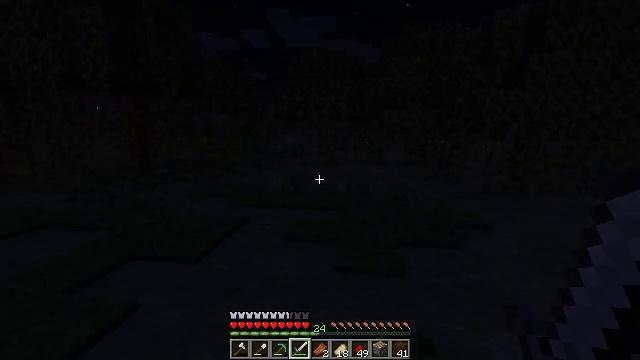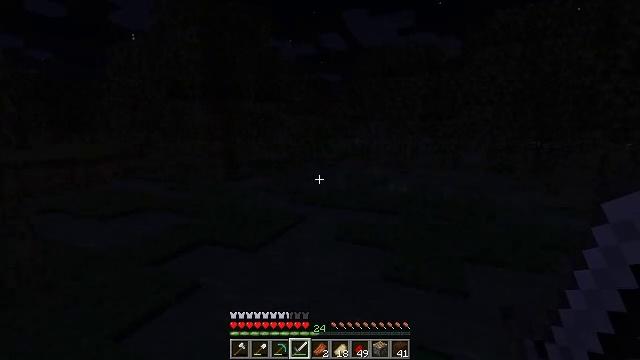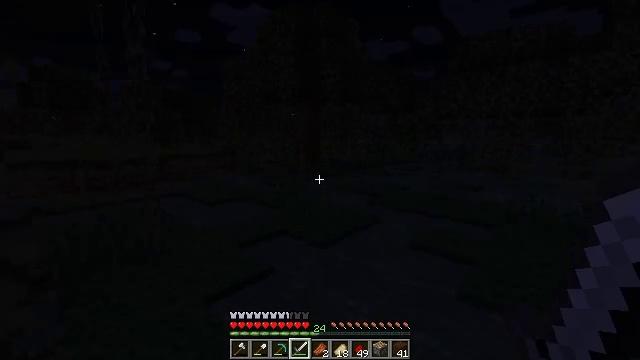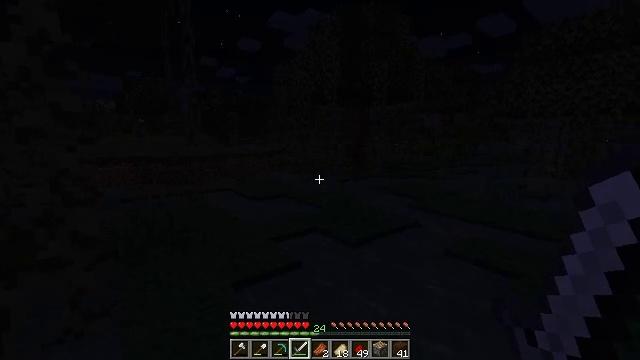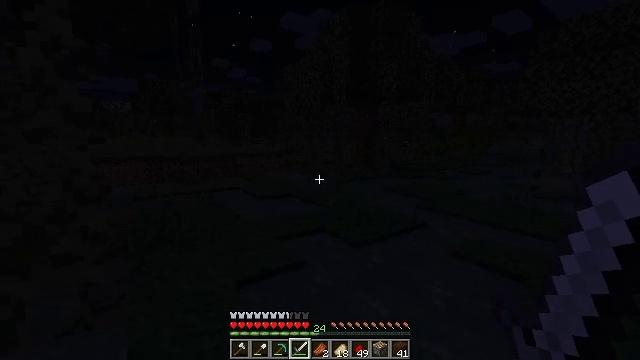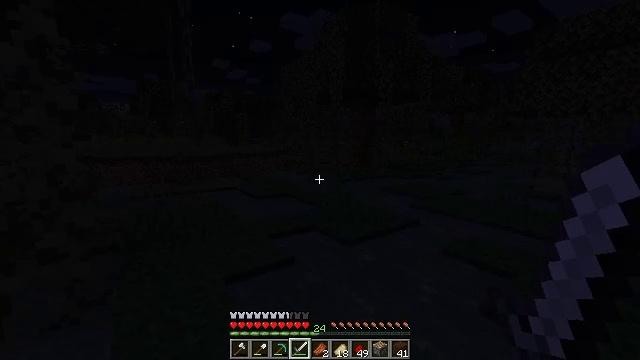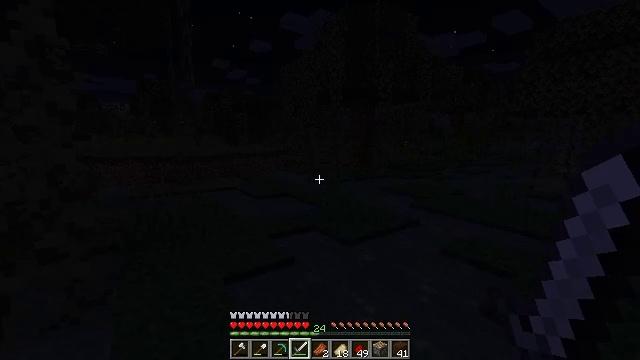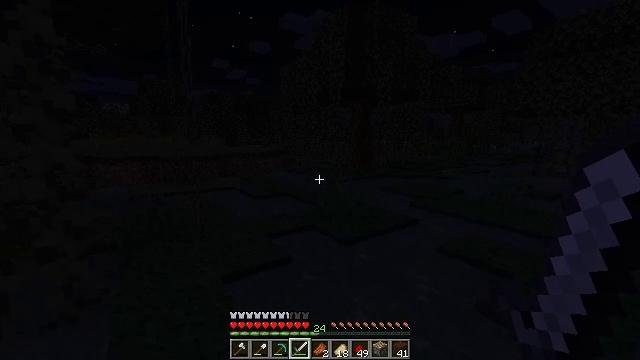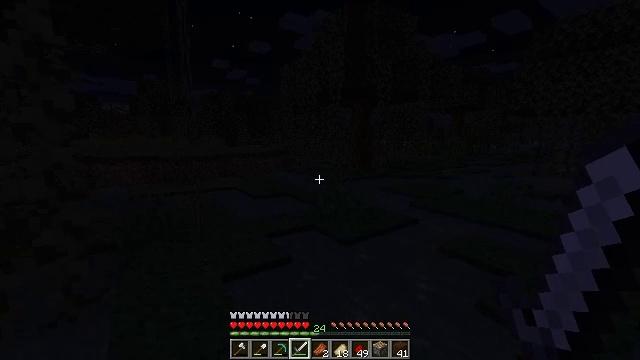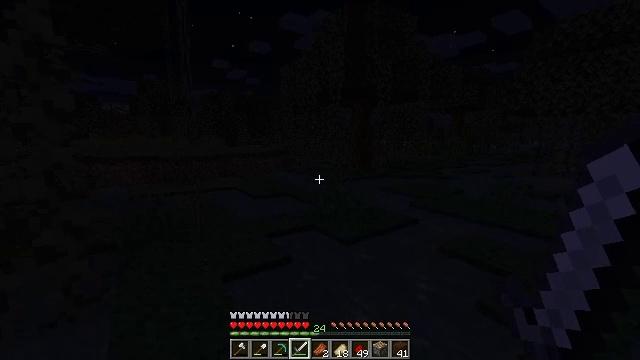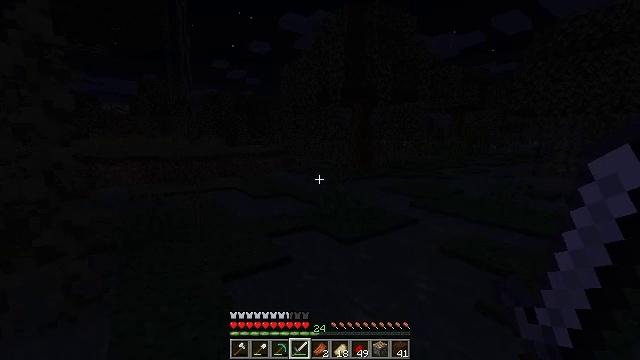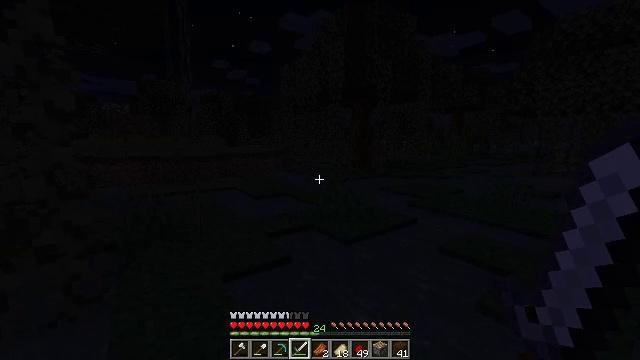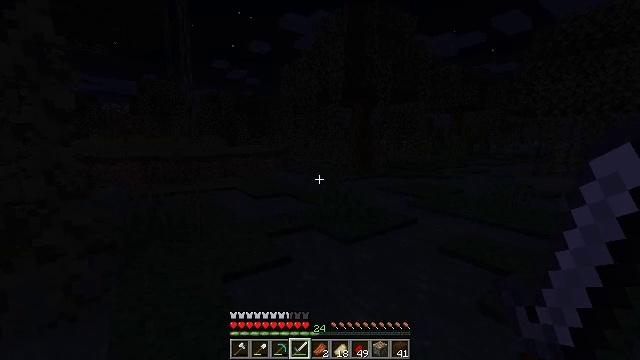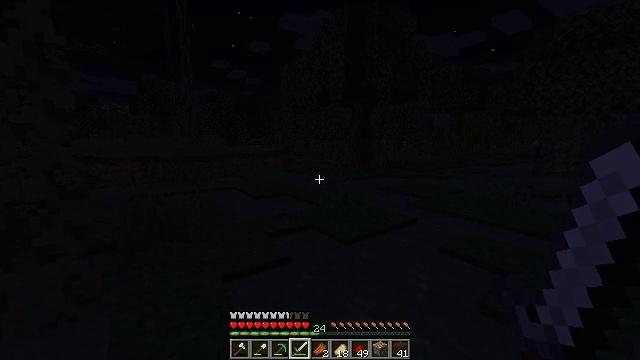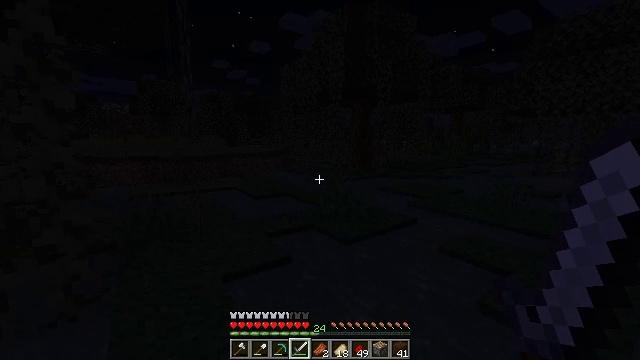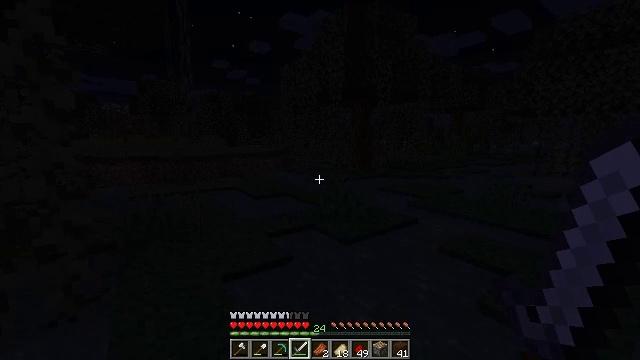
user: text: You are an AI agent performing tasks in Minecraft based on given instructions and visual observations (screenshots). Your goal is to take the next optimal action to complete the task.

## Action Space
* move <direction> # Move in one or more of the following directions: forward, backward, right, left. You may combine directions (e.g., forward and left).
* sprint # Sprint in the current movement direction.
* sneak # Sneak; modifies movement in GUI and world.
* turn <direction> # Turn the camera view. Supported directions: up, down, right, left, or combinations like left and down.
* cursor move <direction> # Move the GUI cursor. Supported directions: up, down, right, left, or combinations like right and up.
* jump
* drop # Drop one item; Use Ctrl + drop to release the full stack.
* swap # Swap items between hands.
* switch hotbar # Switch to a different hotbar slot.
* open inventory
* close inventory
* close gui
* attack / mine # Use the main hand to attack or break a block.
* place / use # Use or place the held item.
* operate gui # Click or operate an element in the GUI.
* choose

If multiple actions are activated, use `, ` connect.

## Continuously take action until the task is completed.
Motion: motion action
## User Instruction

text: Harvest vines off the surface.
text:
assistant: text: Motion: move right, turn left
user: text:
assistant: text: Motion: move right, turn left
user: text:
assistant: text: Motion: move right, turn left
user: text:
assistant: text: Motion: turn left
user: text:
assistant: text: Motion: no_op
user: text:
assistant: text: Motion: no_op
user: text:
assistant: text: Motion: no_op
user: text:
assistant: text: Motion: no_op
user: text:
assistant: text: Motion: no_op
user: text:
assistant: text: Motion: no_op
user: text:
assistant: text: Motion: no_op
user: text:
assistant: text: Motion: no_op
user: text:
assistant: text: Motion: no_op
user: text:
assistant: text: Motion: no_op
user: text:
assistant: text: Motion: no_op
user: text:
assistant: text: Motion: no_op
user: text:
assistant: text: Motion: no_op
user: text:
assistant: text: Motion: no_op
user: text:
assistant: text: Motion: no_op
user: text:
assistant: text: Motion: no_op
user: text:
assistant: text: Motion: no_op
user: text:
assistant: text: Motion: no_op
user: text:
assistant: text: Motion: no_op
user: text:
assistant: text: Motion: no_op
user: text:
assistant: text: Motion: no_op
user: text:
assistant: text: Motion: no_op
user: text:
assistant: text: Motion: no_op
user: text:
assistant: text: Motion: no_op
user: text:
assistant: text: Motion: no_op
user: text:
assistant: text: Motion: no_op